Interaction volume radius: 5 \u00c5
Interaction volume height: 10 \u00c5
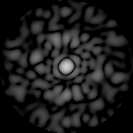
Disorder parameter: 0.8482